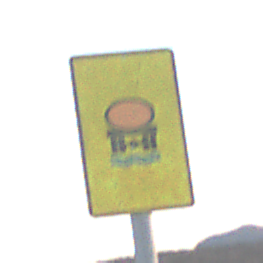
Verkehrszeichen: FahrzeugeMitWassergefaehrdenderLadungOhnePfeilsymbol
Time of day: SunriseSunset
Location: Outdoor (Nature)
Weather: Clear
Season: NotSpecified
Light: Natural